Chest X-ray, PA view. Patient: 55 years old, sex F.
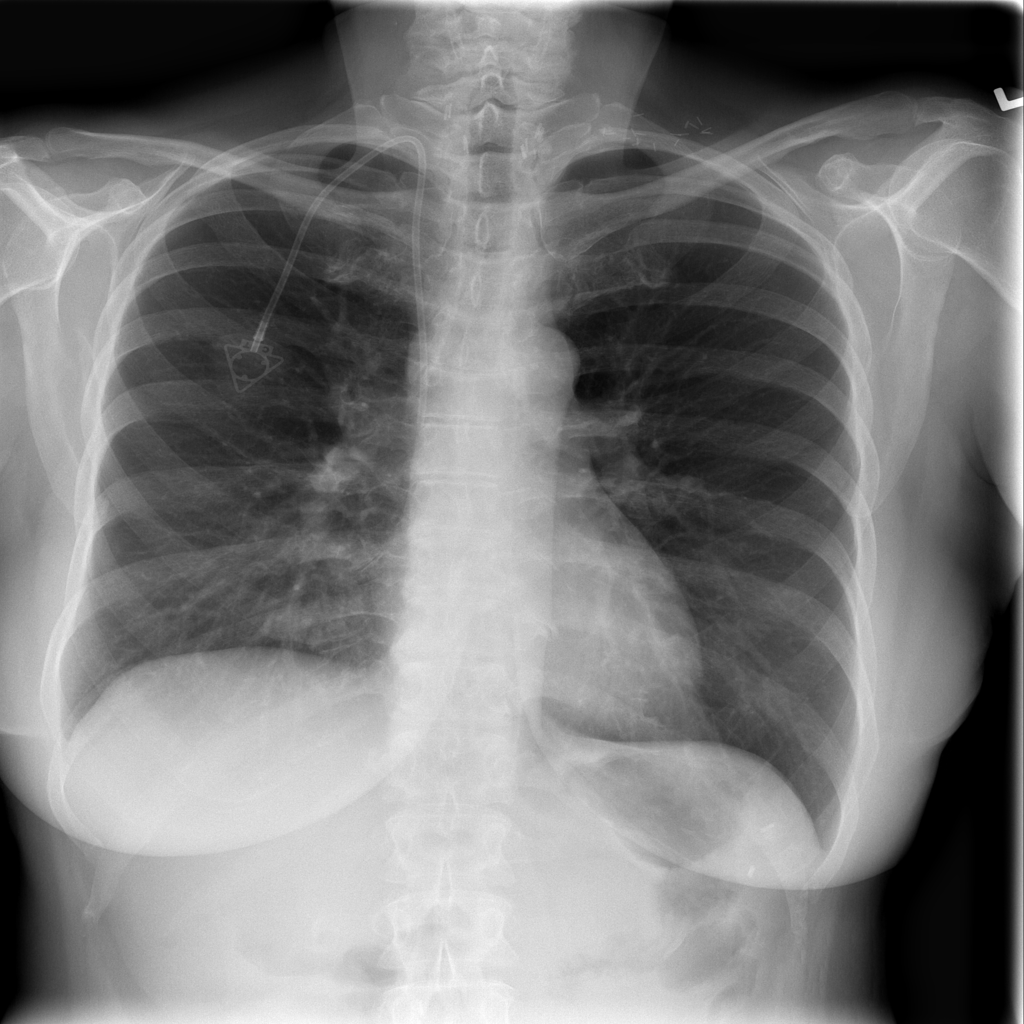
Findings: No Finding